Question: I am trying to validate the message which comes on the web page after performing an action (updating/creation of any records in the system.)
The problem is the message disappear after 3-4 seconds, and hence I am unable to capture any changes in DOM(Javascript)
Attached is the screenshot -

I tried 'BrowserDriver.getBrowserDriver().getPageSource().contains("warning message here")' with assertTrue() statement but its not working.
please let me know the approach
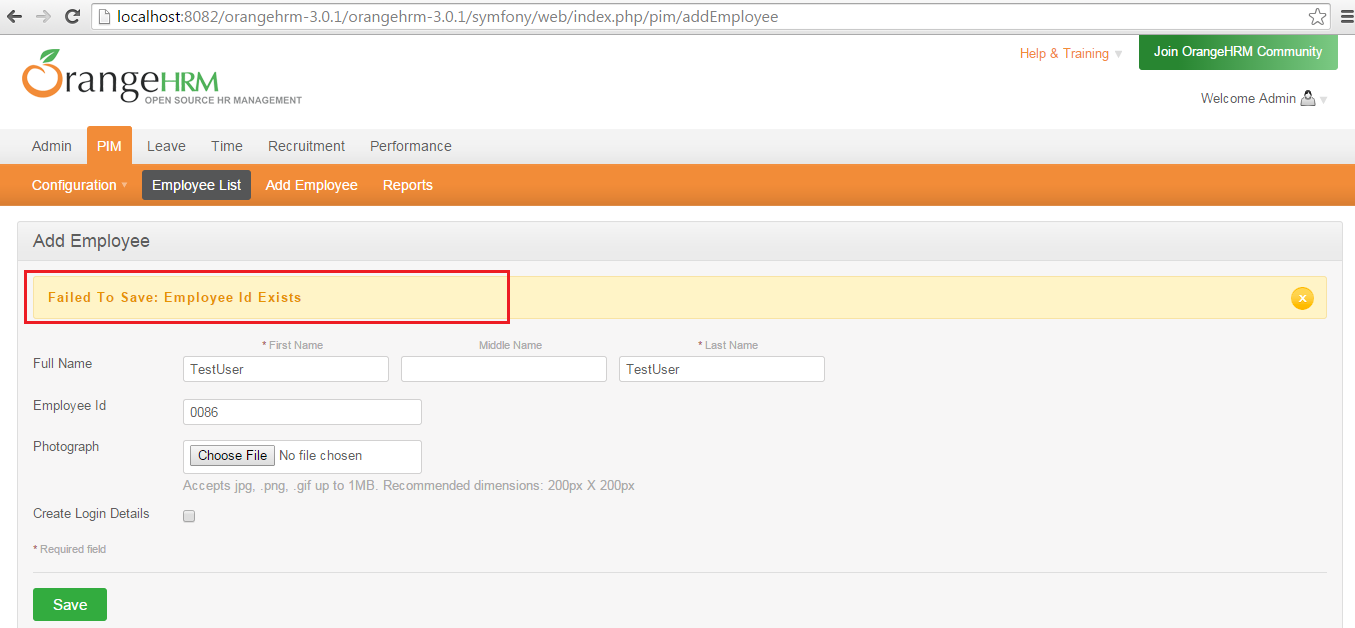
Answer: You can give the following code a try. Note: the selector is written in a way to identify the element based on the failure text. Please make sure the text inside the selector is as it is appeared in the message(specially whitespace). I always suggest you to find the element depending on the class/id if that is unique if possible
'''
By xpath = By.xpath("//div[contains(.,'Failed To Save')]");
WebElement element = (new WebDriverWait(driver,5)).until(ExpectedConditions.presenceOfElementLocated(xpath));
System.out.println(element.getText());
'''